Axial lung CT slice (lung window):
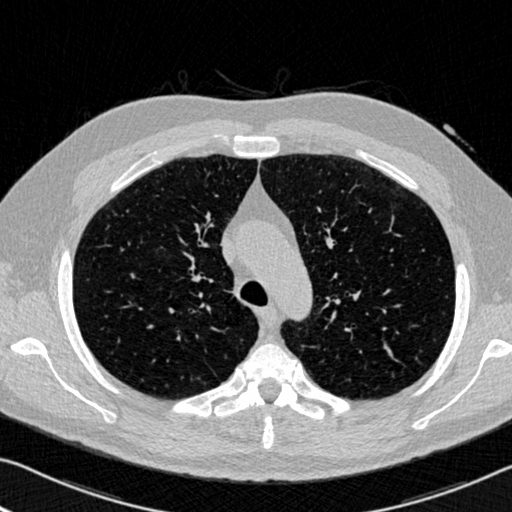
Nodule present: no